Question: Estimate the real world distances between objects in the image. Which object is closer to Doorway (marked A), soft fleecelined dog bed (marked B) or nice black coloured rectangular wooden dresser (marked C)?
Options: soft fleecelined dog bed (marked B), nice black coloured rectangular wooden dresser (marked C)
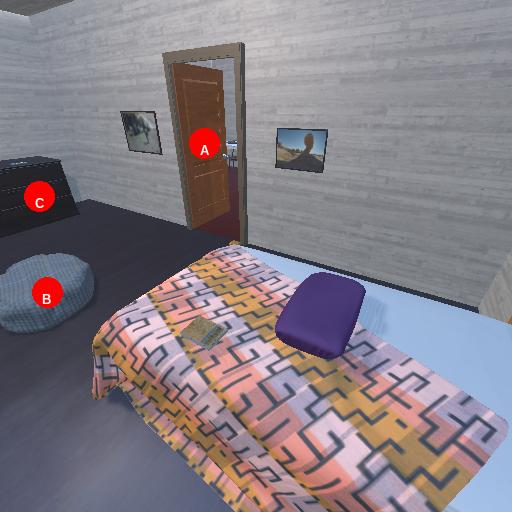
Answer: soft fleecelined dog bed (marked B)